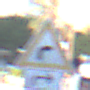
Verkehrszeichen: KurveRechts
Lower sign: RichtungsangabeDurchPfeile5
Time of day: SunriseSunset
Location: Outdoor (Urban)
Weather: PartlyCloudy
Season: NotSpecified
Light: Natural